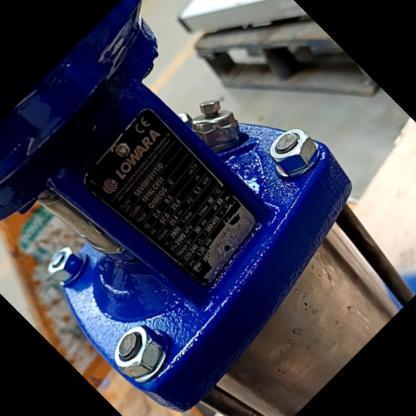
Klasa: tabliczka-znamionowa